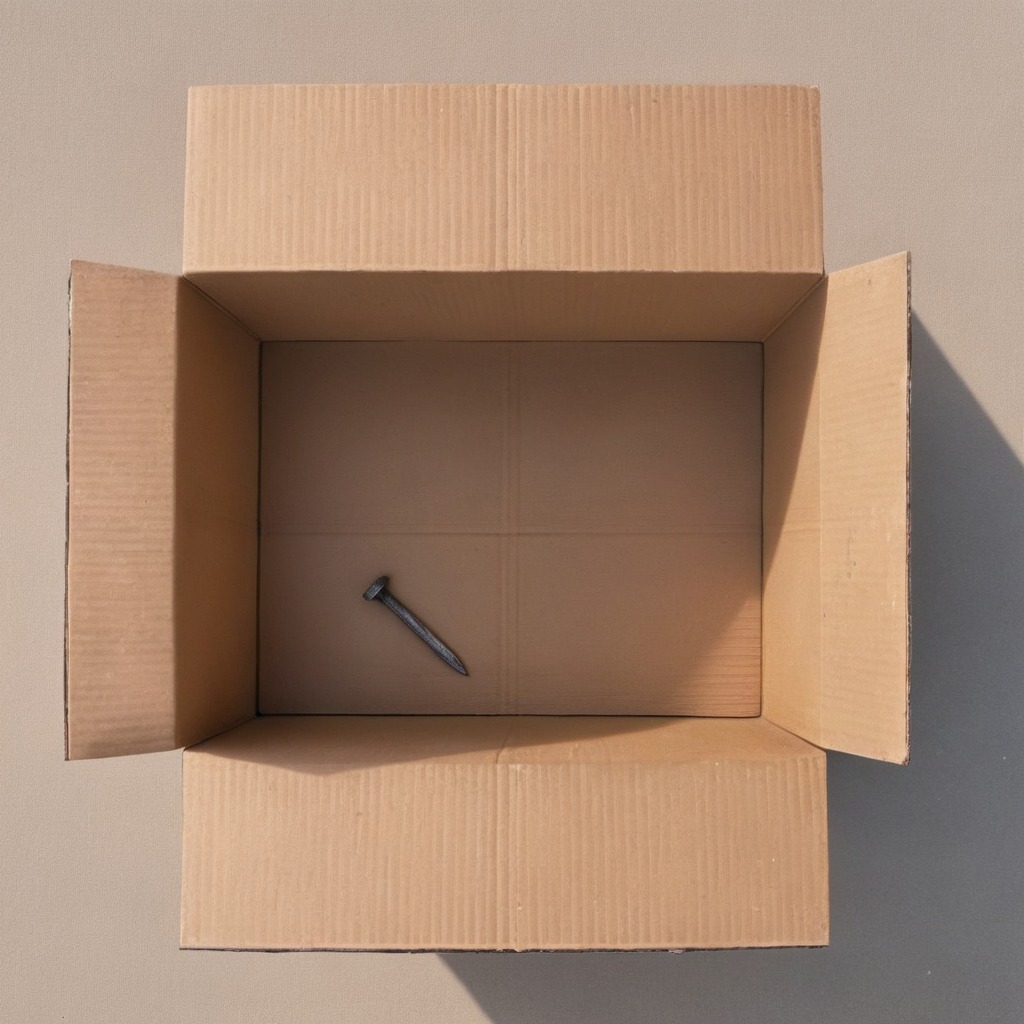
A nail is lying on the cardboard box surface.